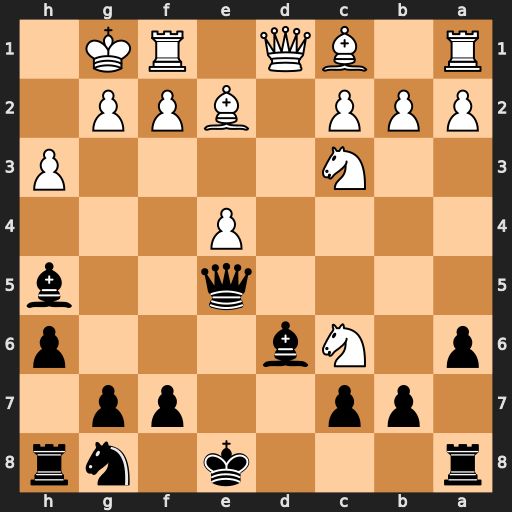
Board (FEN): r3k1nr/1pp2pp1/p1Nb3p/4q2b/4P3/2N4P/PPP1BPP1/R1BQ1RK1
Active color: b
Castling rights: kq
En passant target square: -
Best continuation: Qh2#